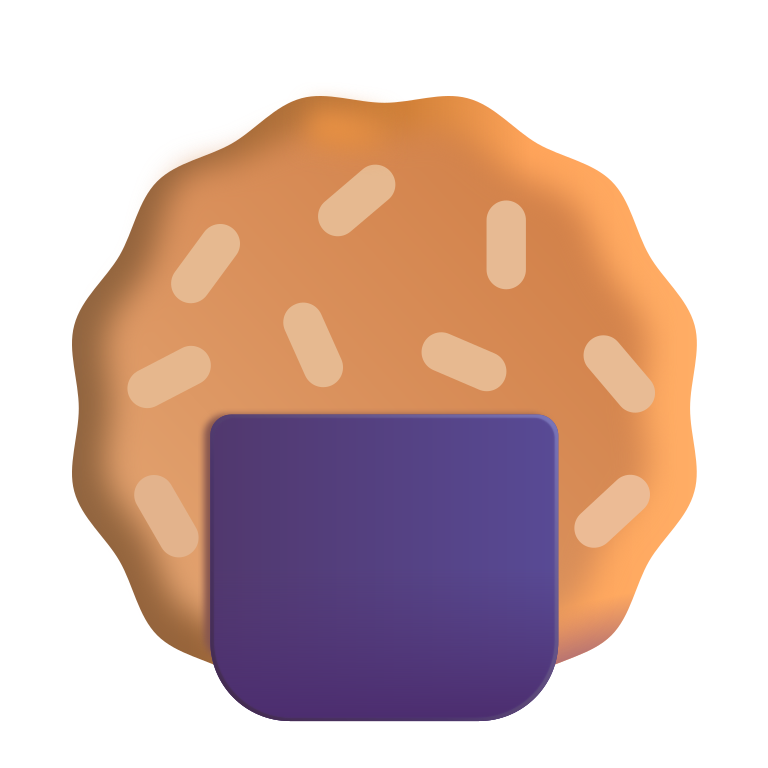
rice cracker color